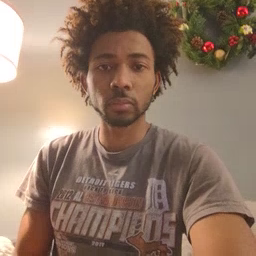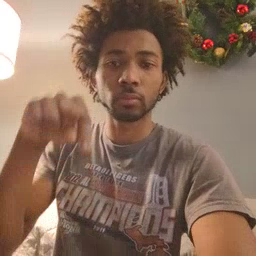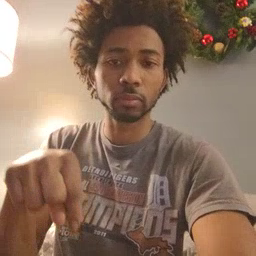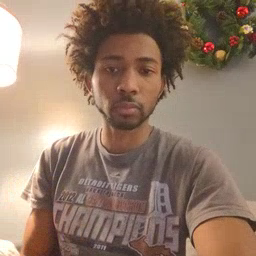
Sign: down